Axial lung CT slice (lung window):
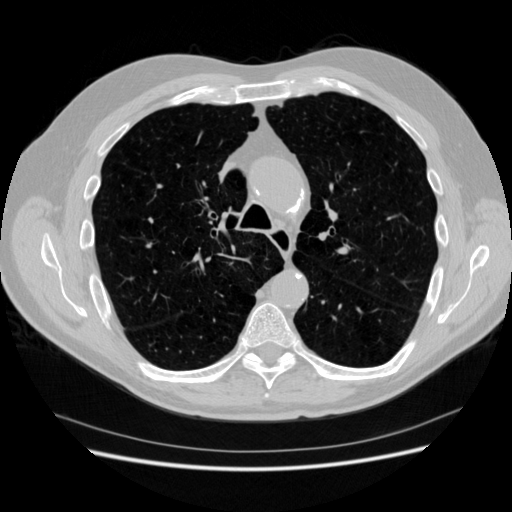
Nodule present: no